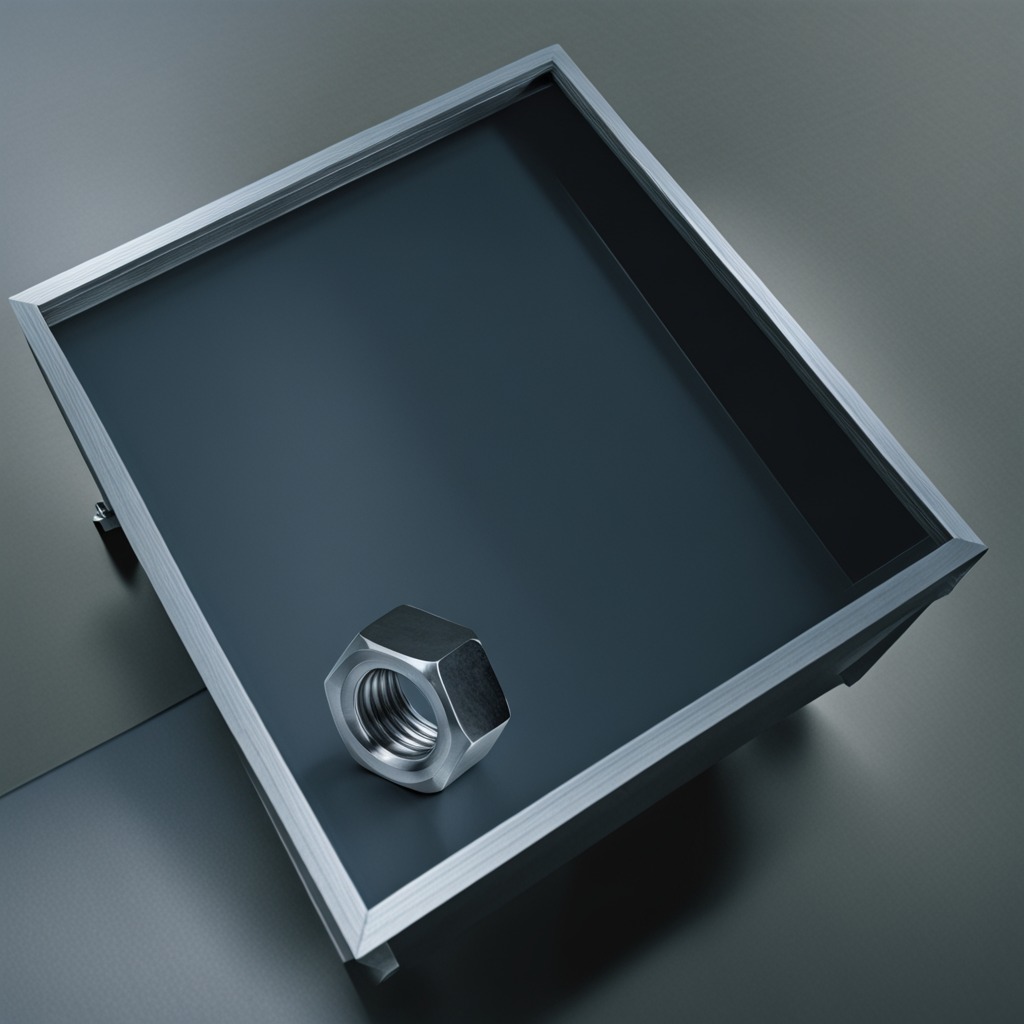
A metal nut lies on the toolbox surface in an airplane hangar workshop.